Question: So I have a table with rows and columns that I loop through and an array which I split by spaces. What I am trying to do is if someone clicks parts[x] that information gets put into an input box.
'''
var parts = data[j][i].split(' ');
tableData += '<td>';
for(x=0; x<parts.length; x++)
{
tableData += '<a href="#">' +parts[x] + ' ' + '</a>';
}
tableData += '</td>';
'''
For instance from below you can see the table that gets outputted now if someone was to press on Software I want Software to go to the top input box on the left which as you can tell already has Software in it for this example the input boxes name=a

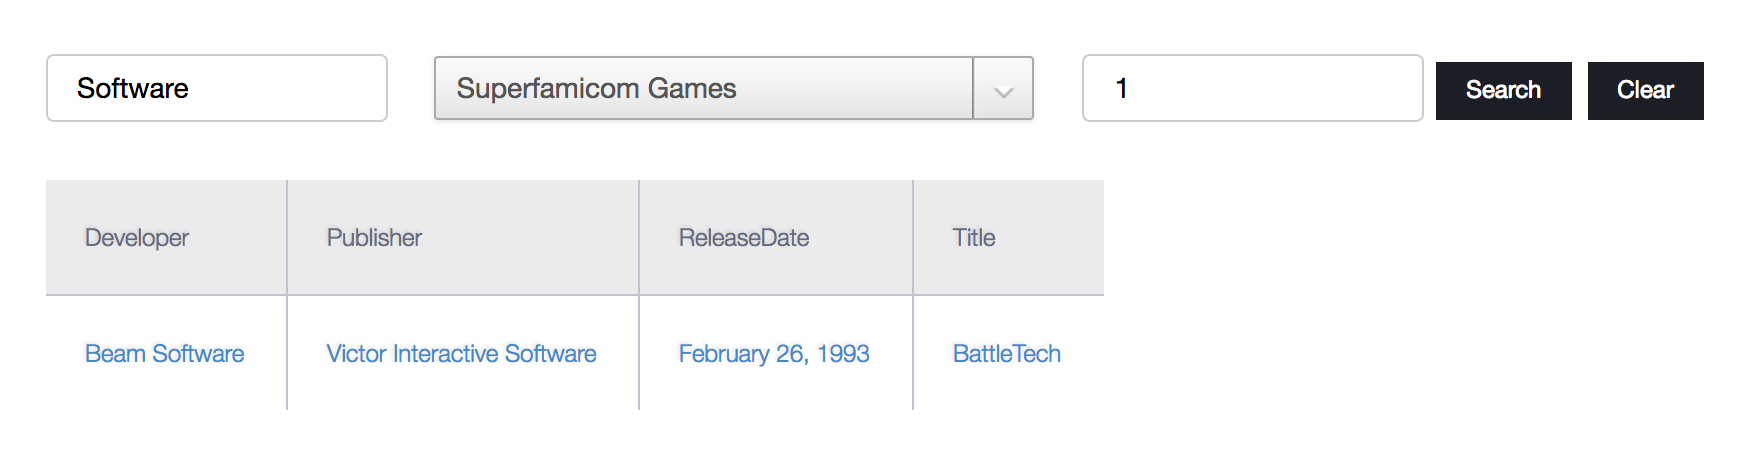
Answer: Add a click listener to each tag like this:
'''
var parts = data[j][i].split(' ');
tableData += '<td>';
for(x=0; x<parts.length; x++)
{
tableData += '<a href="#" onclick="clickedPart(this)">' +parts[x] + ' ' + '</a>';
}
tableData += '</td>';
'''
Then define a handler outside of your tableData generation code like this:
'''
function clickedPart(part){
document.getElementById("input_box").value = part.innerHTML
}
'''
Please note I assumed your input box has the id "input_box". You can change that to whatever you want, but I recommend giving it an ID instead of a name.